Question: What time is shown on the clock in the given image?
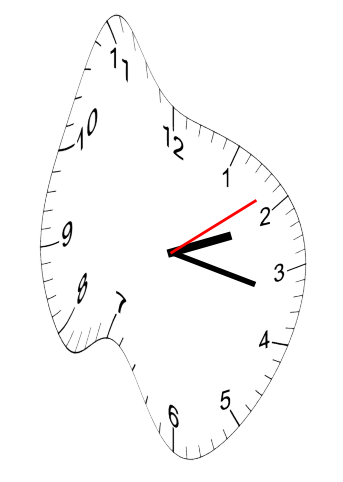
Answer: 02:17:09